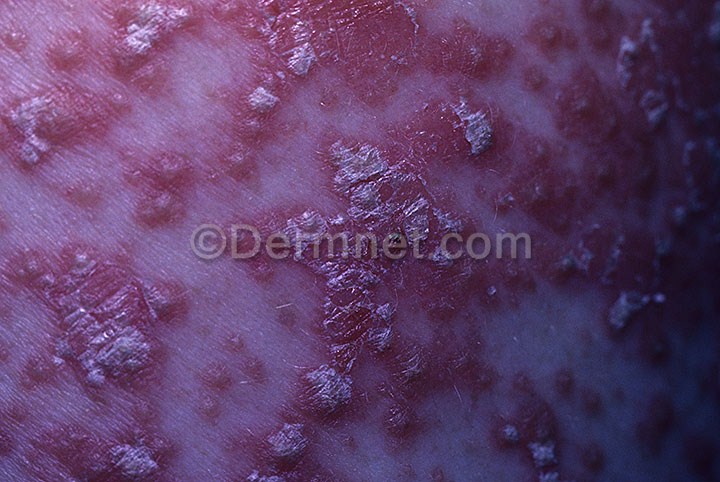
Disease: Psoriasis pictures Lichen Planus and related diseases